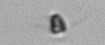
Label: Pyramimonas